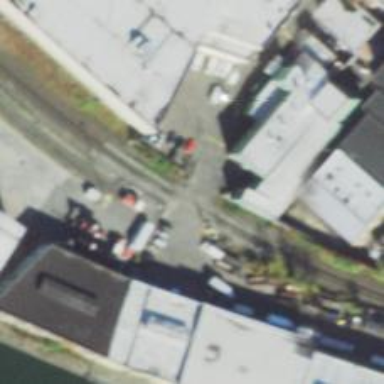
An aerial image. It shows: Level crossing along the railway.